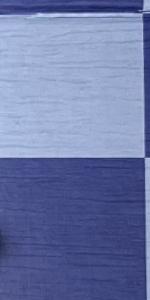
Label: Empty